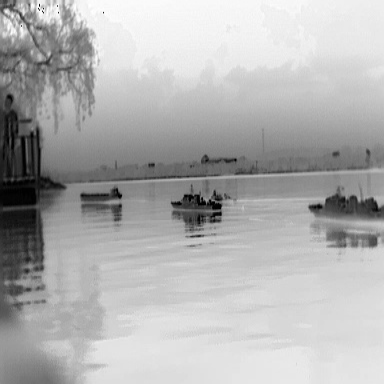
There are two warships in the infrared image.